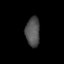
Tissue: lung
Cell type: T cells
Senescence score: 0.5988
Nuclear area (px): 414
Mean DAPI intensity: 81.121